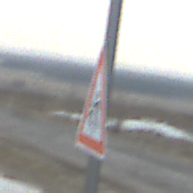
Verkehrszeichen: KinderRechts
Umgebung: Outdoor, RoadRail
Tageszeit: SunriseSunset
Wetter: PartlyCloudy
Licht: Natural
Jahreszeit: NotSpecified
Kontrast: LowContrast